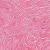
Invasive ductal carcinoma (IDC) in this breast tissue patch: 0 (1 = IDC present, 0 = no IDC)